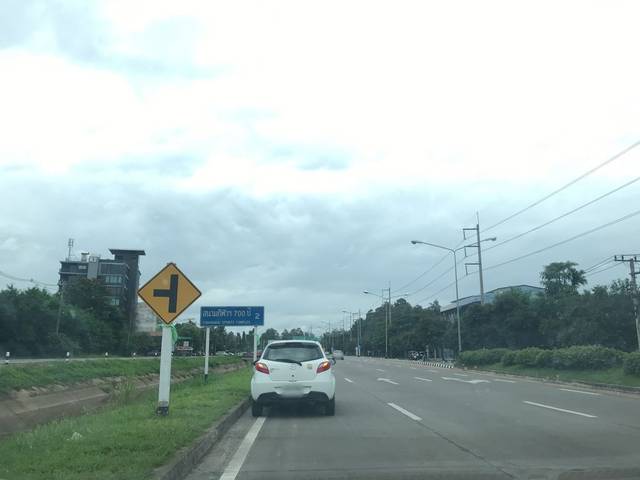
Region: Thailand
Coordinates: 18.819, 98.964